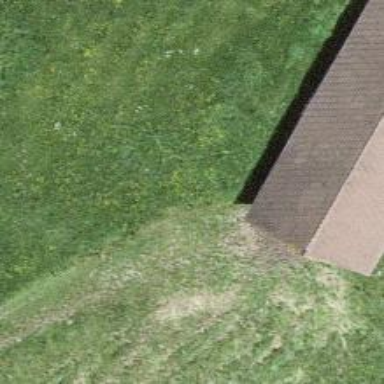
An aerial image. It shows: Path.